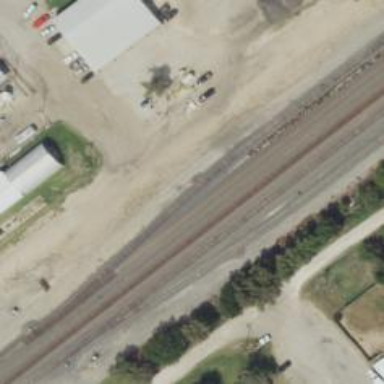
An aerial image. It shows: Railway track.